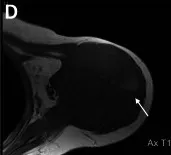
Further characterization of left humeral aggressive bony lesion. A-H: The known mass lesion about the proximal humerus is again demonstrated. It extends to involve the humeral head and extends inferiorly to the level of the mid-humeral shaft. This measures approximately 10.3 cm anterior-posterior by 8.3 cm medial-lateral by 15.9 cm craniocaudad. This replaces the marrow about the proximal humerus and there is associated soft tissue extension and pathologic fracturing. The lesion is heterogeneous on fluid-sensitive sequences and there is an avid heterogeneous enhancement (E-H). This is in keeping with the known leiomyosarcoma.
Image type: radiology (mri)